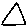
Label: triangle